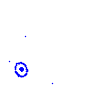
Particle: pion